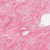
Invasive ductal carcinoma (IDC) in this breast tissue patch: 0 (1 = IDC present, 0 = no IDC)